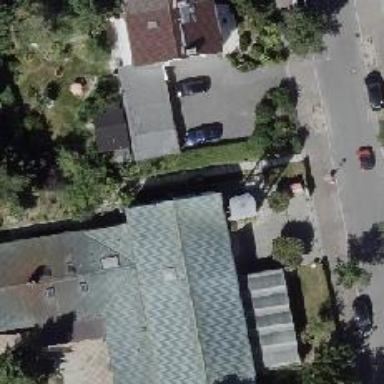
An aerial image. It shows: Kindergarten.